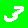
Digit: 3